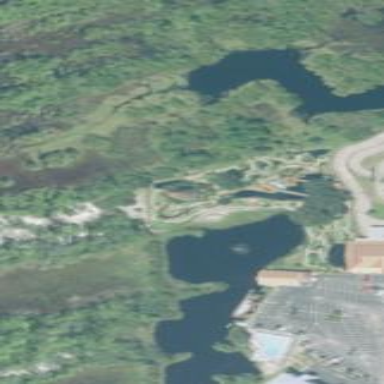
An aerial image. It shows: Miniature golf leisure land.